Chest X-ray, AP view. Patient: 27 years old, sex F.
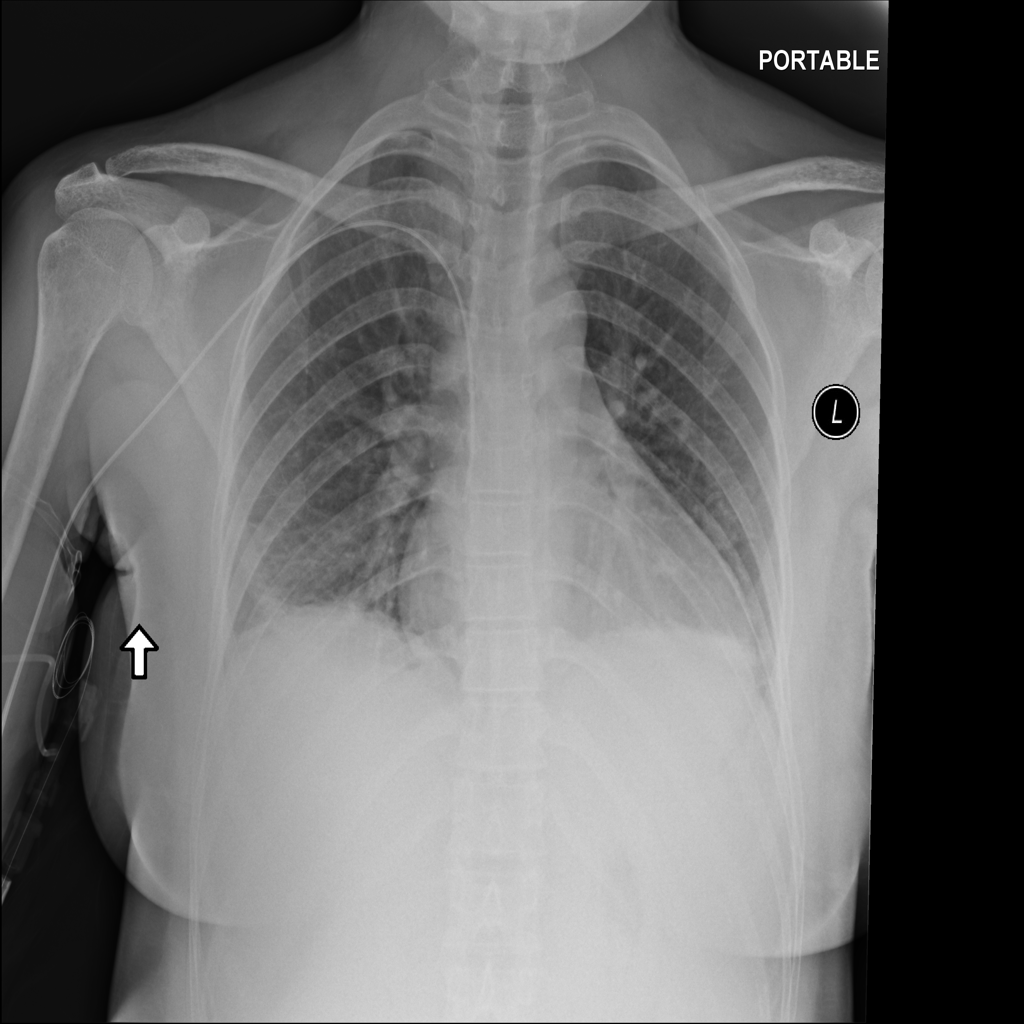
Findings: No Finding